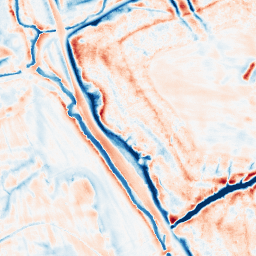
Category: edge_preserving
Decomposition family: bilateral
Decomposition parameters: d: 21
sigma_color: 150
sigma_space: 50
Upsampling method: quartic
Upsampling parameters: scale: 4
Upsampling scale: 4